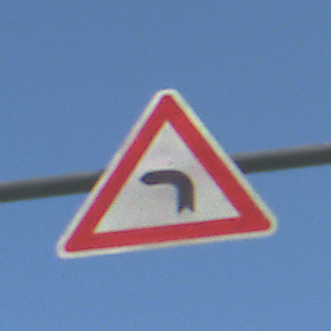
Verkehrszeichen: KurveLinks
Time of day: MorningAfternoon
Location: Outdoor (Nature)
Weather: Clear
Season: NotSpecified
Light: Natural